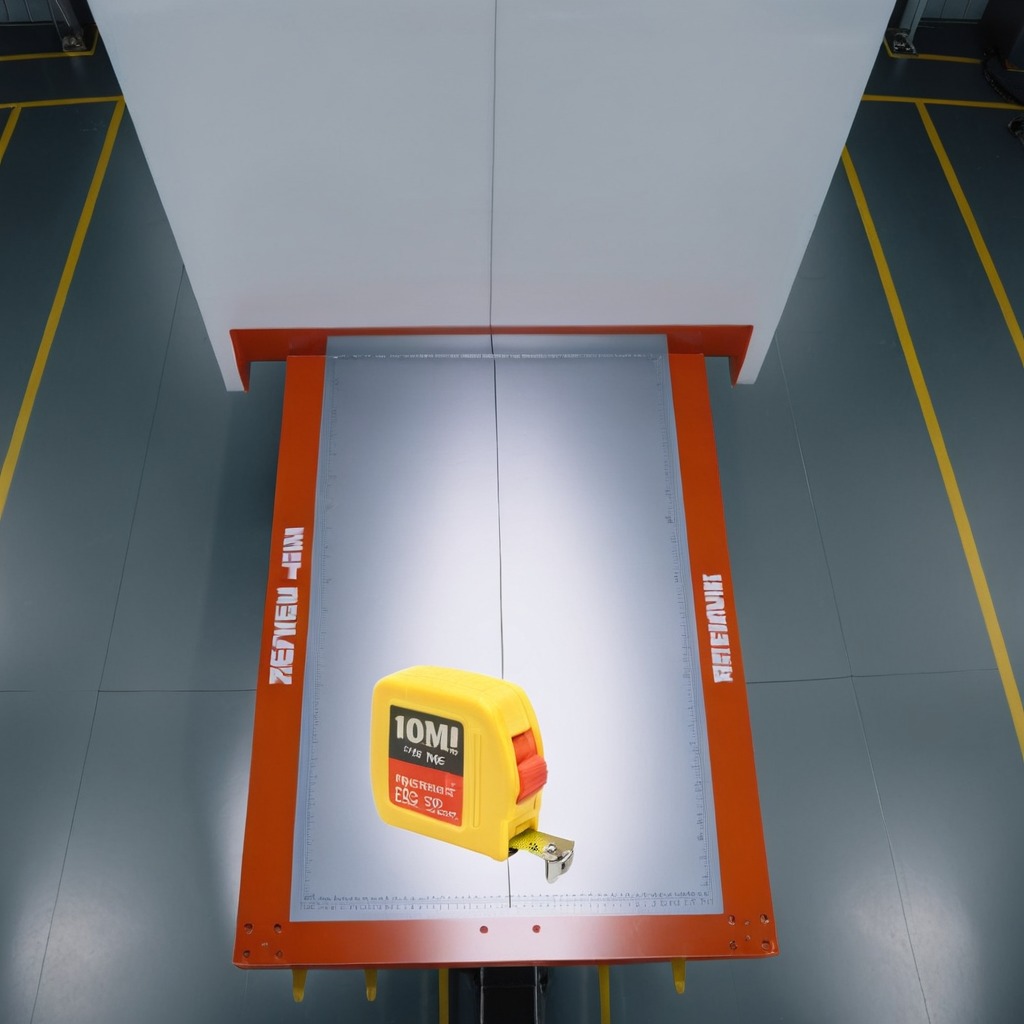
A measuring tape is lying on the toolbox surface in the airplane hangar workshop.